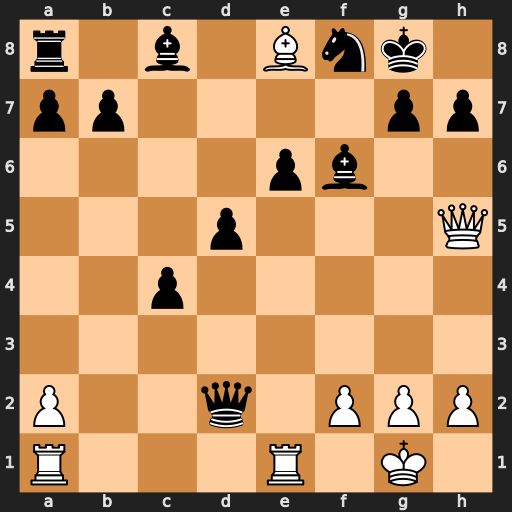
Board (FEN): r1b1Bnk1/pp4pp/4pb2/3p3Q/2p5/8/P2q1PPP/R3R1K1
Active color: w
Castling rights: -
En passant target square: -
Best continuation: Qf7+ Kh8 Qxf8#